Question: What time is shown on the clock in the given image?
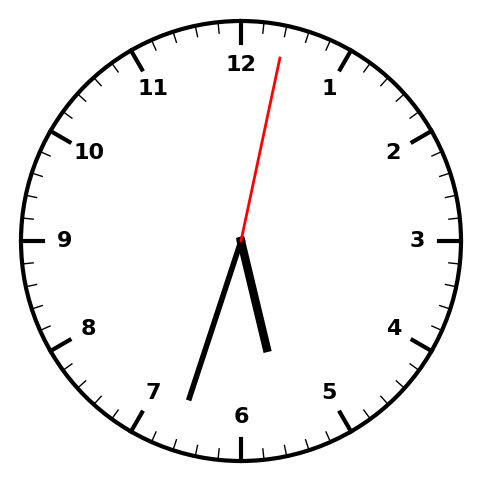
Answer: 05:33:02